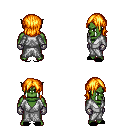
a pixel art fantasy rpg character, male body template, orc, green skin, white robe, red pants, light blonde long bangs hairstyle, metal gloves, black slippers, four views (front, back, left, right), 2x2 character sprite sheet, small pixel art, hard edges, no anti-aliasing